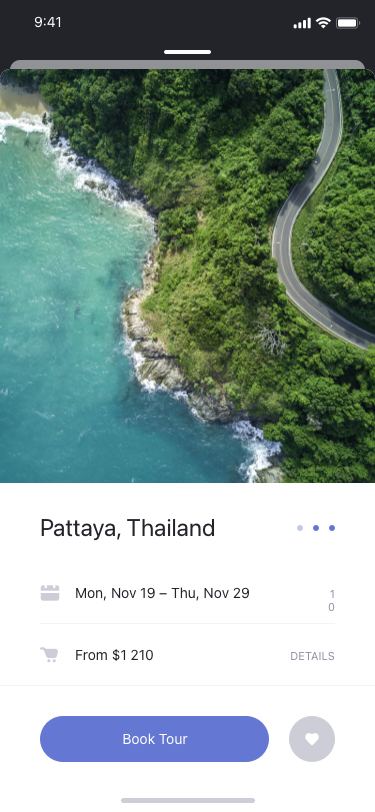
Text in this UI design:
DETAILS
10
Pattaya, Thailand